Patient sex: F
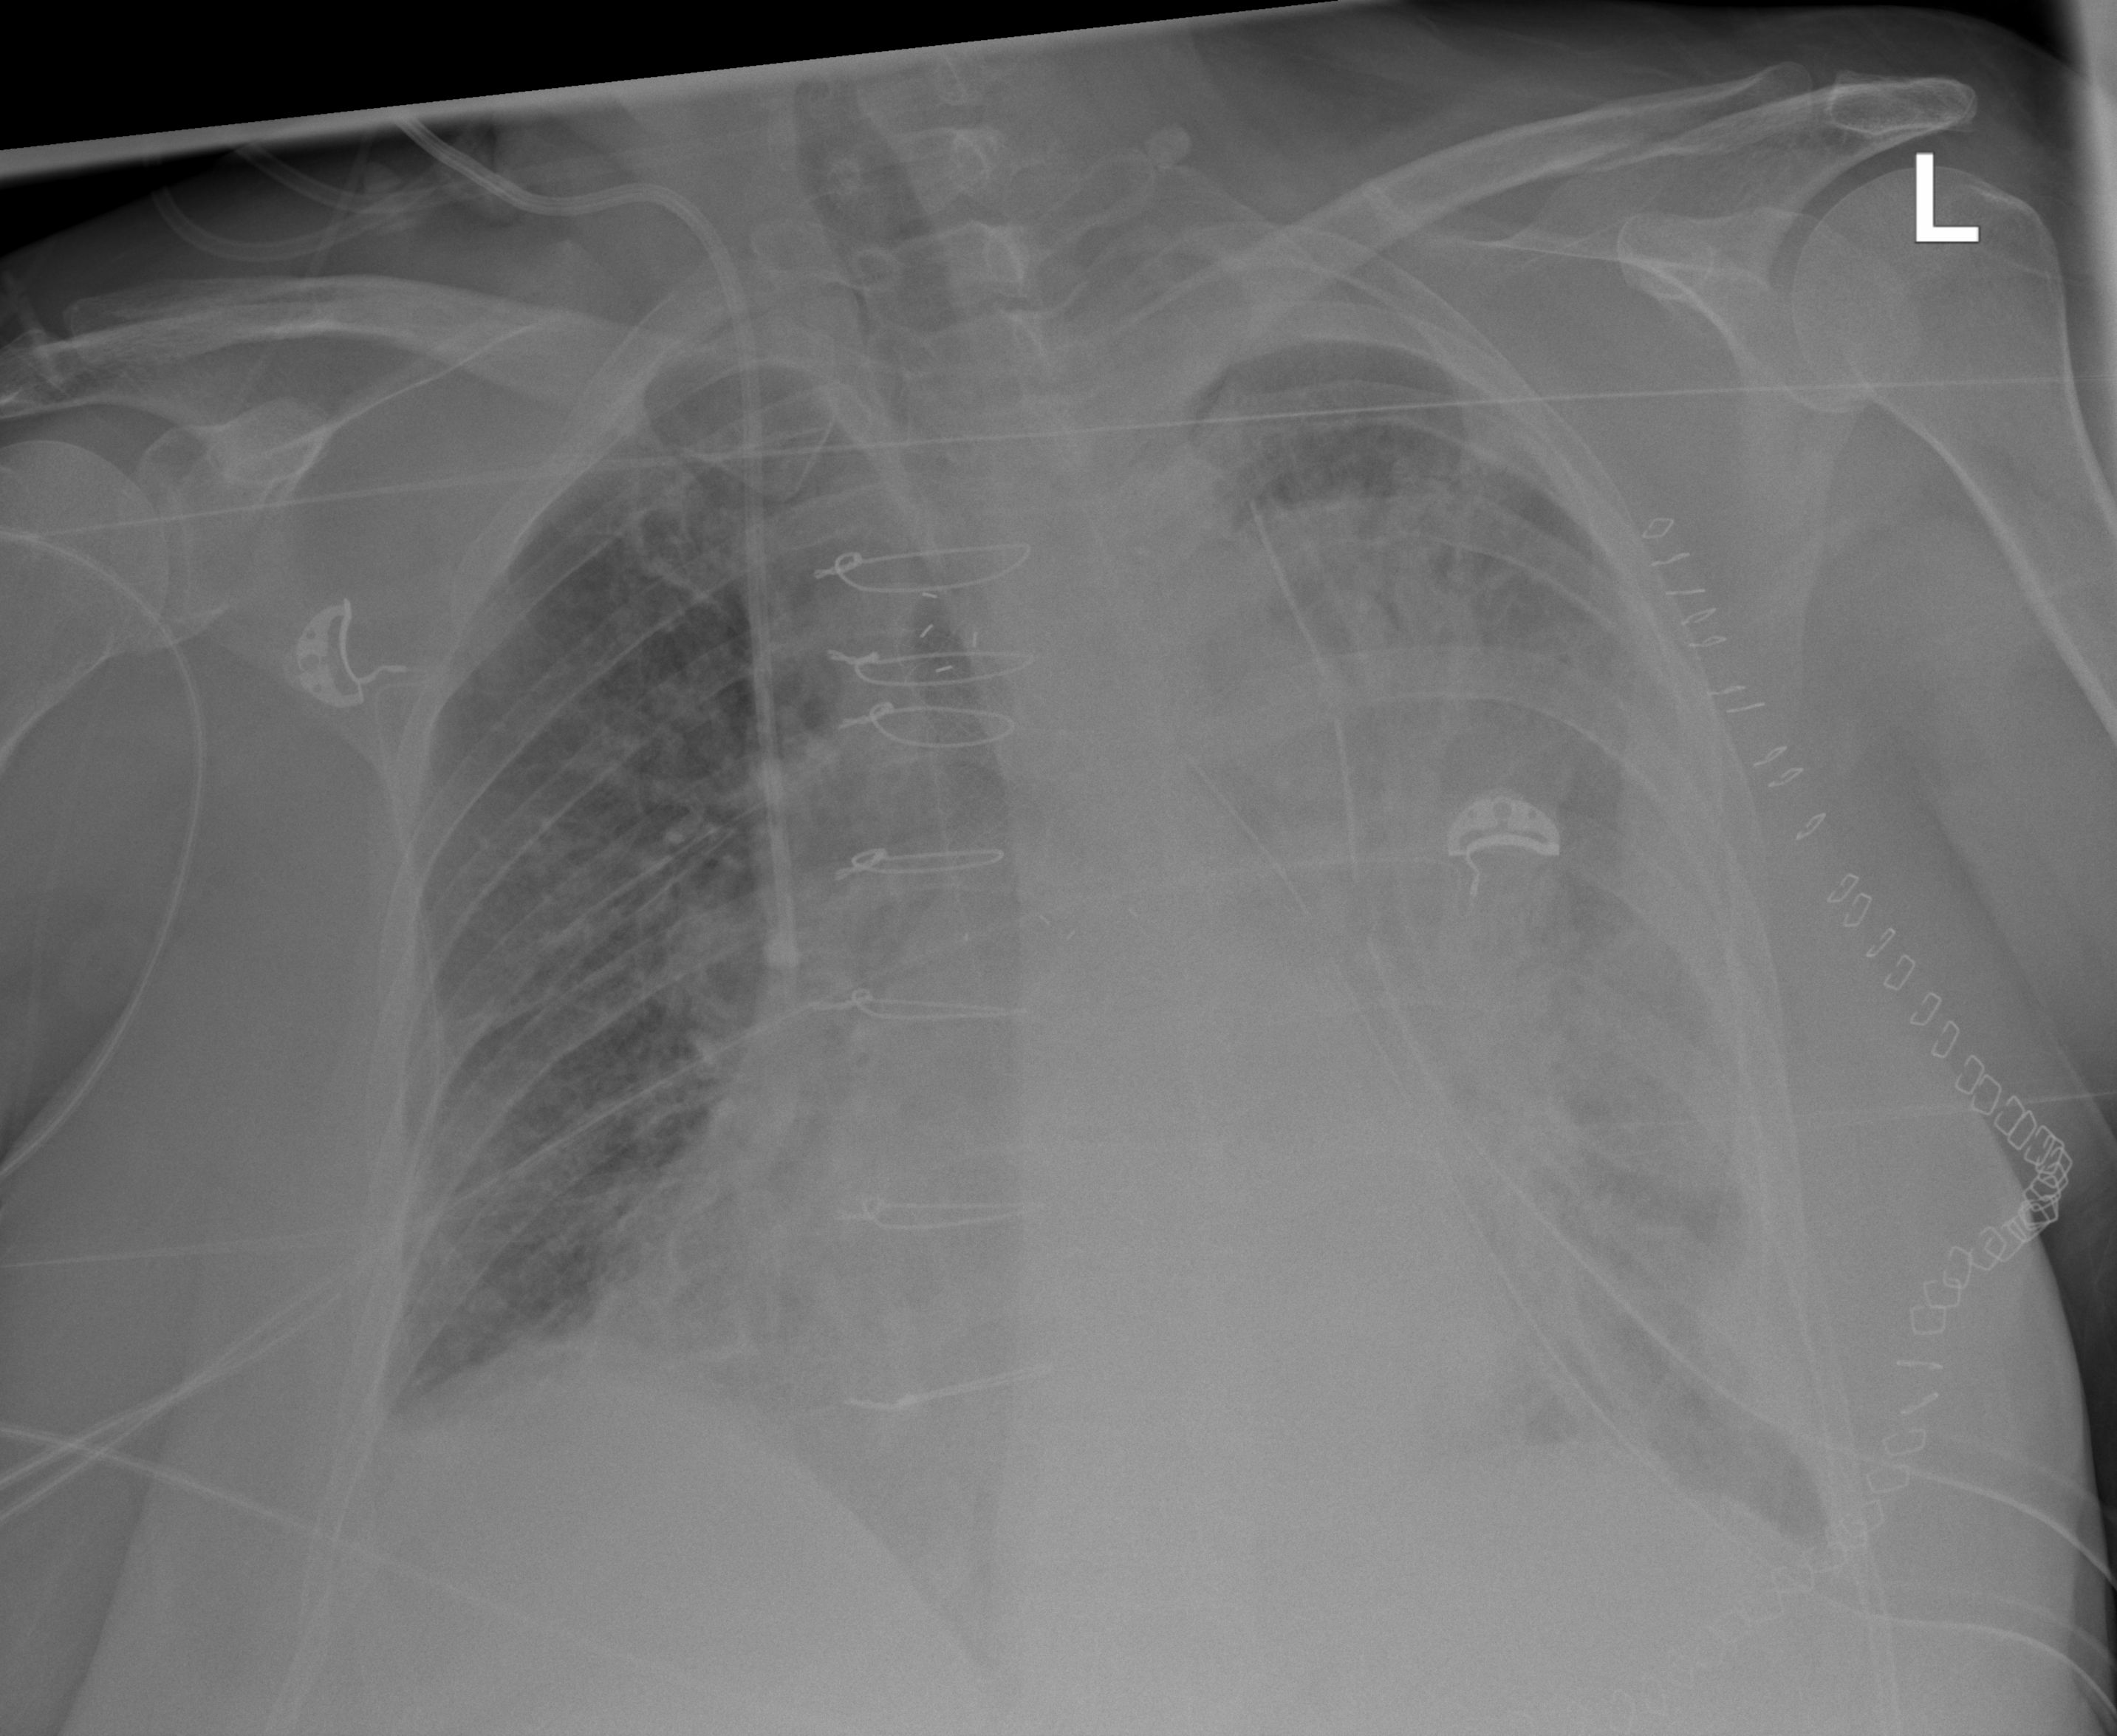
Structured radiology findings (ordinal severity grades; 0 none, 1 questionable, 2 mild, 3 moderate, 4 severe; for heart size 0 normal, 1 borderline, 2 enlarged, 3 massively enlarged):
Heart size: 2
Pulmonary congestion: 2
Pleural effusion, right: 2
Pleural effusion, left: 3
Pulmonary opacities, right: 2
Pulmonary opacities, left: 4
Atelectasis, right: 0
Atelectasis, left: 4